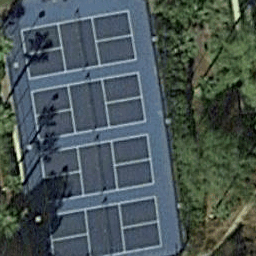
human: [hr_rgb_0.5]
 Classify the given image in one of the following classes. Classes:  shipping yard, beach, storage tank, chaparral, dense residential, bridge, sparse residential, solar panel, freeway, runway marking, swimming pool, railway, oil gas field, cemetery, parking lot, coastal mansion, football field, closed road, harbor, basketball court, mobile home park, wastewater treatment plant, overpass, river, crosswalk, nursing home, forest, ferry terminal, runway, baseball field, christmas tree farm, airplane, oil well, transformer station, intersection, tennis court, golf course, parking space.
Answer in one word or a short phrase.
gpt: tennis court